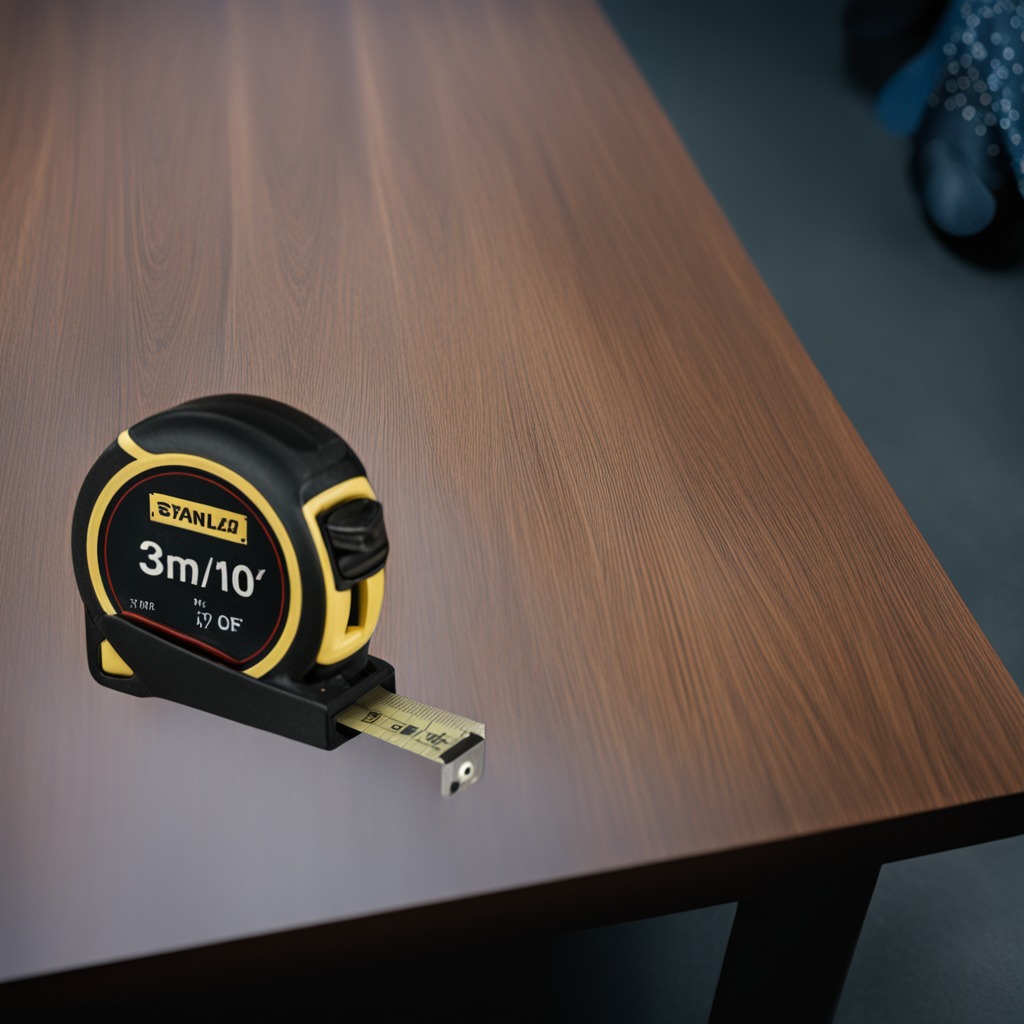
A measuring tape lies on the old table with faint burn marks in a small garage at twilight.